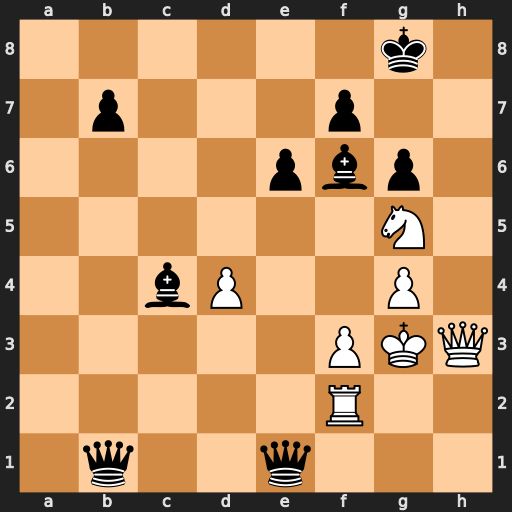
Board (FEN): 6k1/1p3p2/4pbp1/6N1/2bP2P1/5PKQ/5R2/1q2q3
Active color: w
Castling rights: -
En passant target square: -
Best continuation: Qh7+ Kf8 Qxf7#